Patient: sex F, age 71
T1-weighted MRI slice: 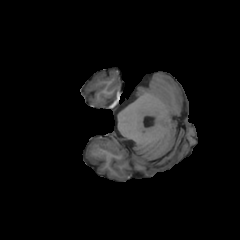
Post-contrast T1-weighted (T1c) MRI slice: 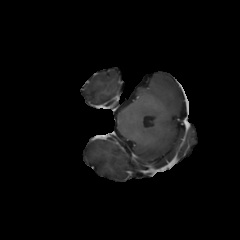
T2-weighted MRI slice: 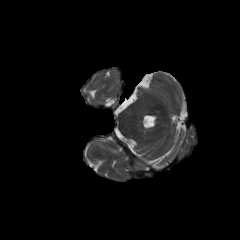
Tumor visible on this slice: no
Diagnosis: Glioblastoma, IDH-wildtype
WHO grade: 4